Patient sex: M
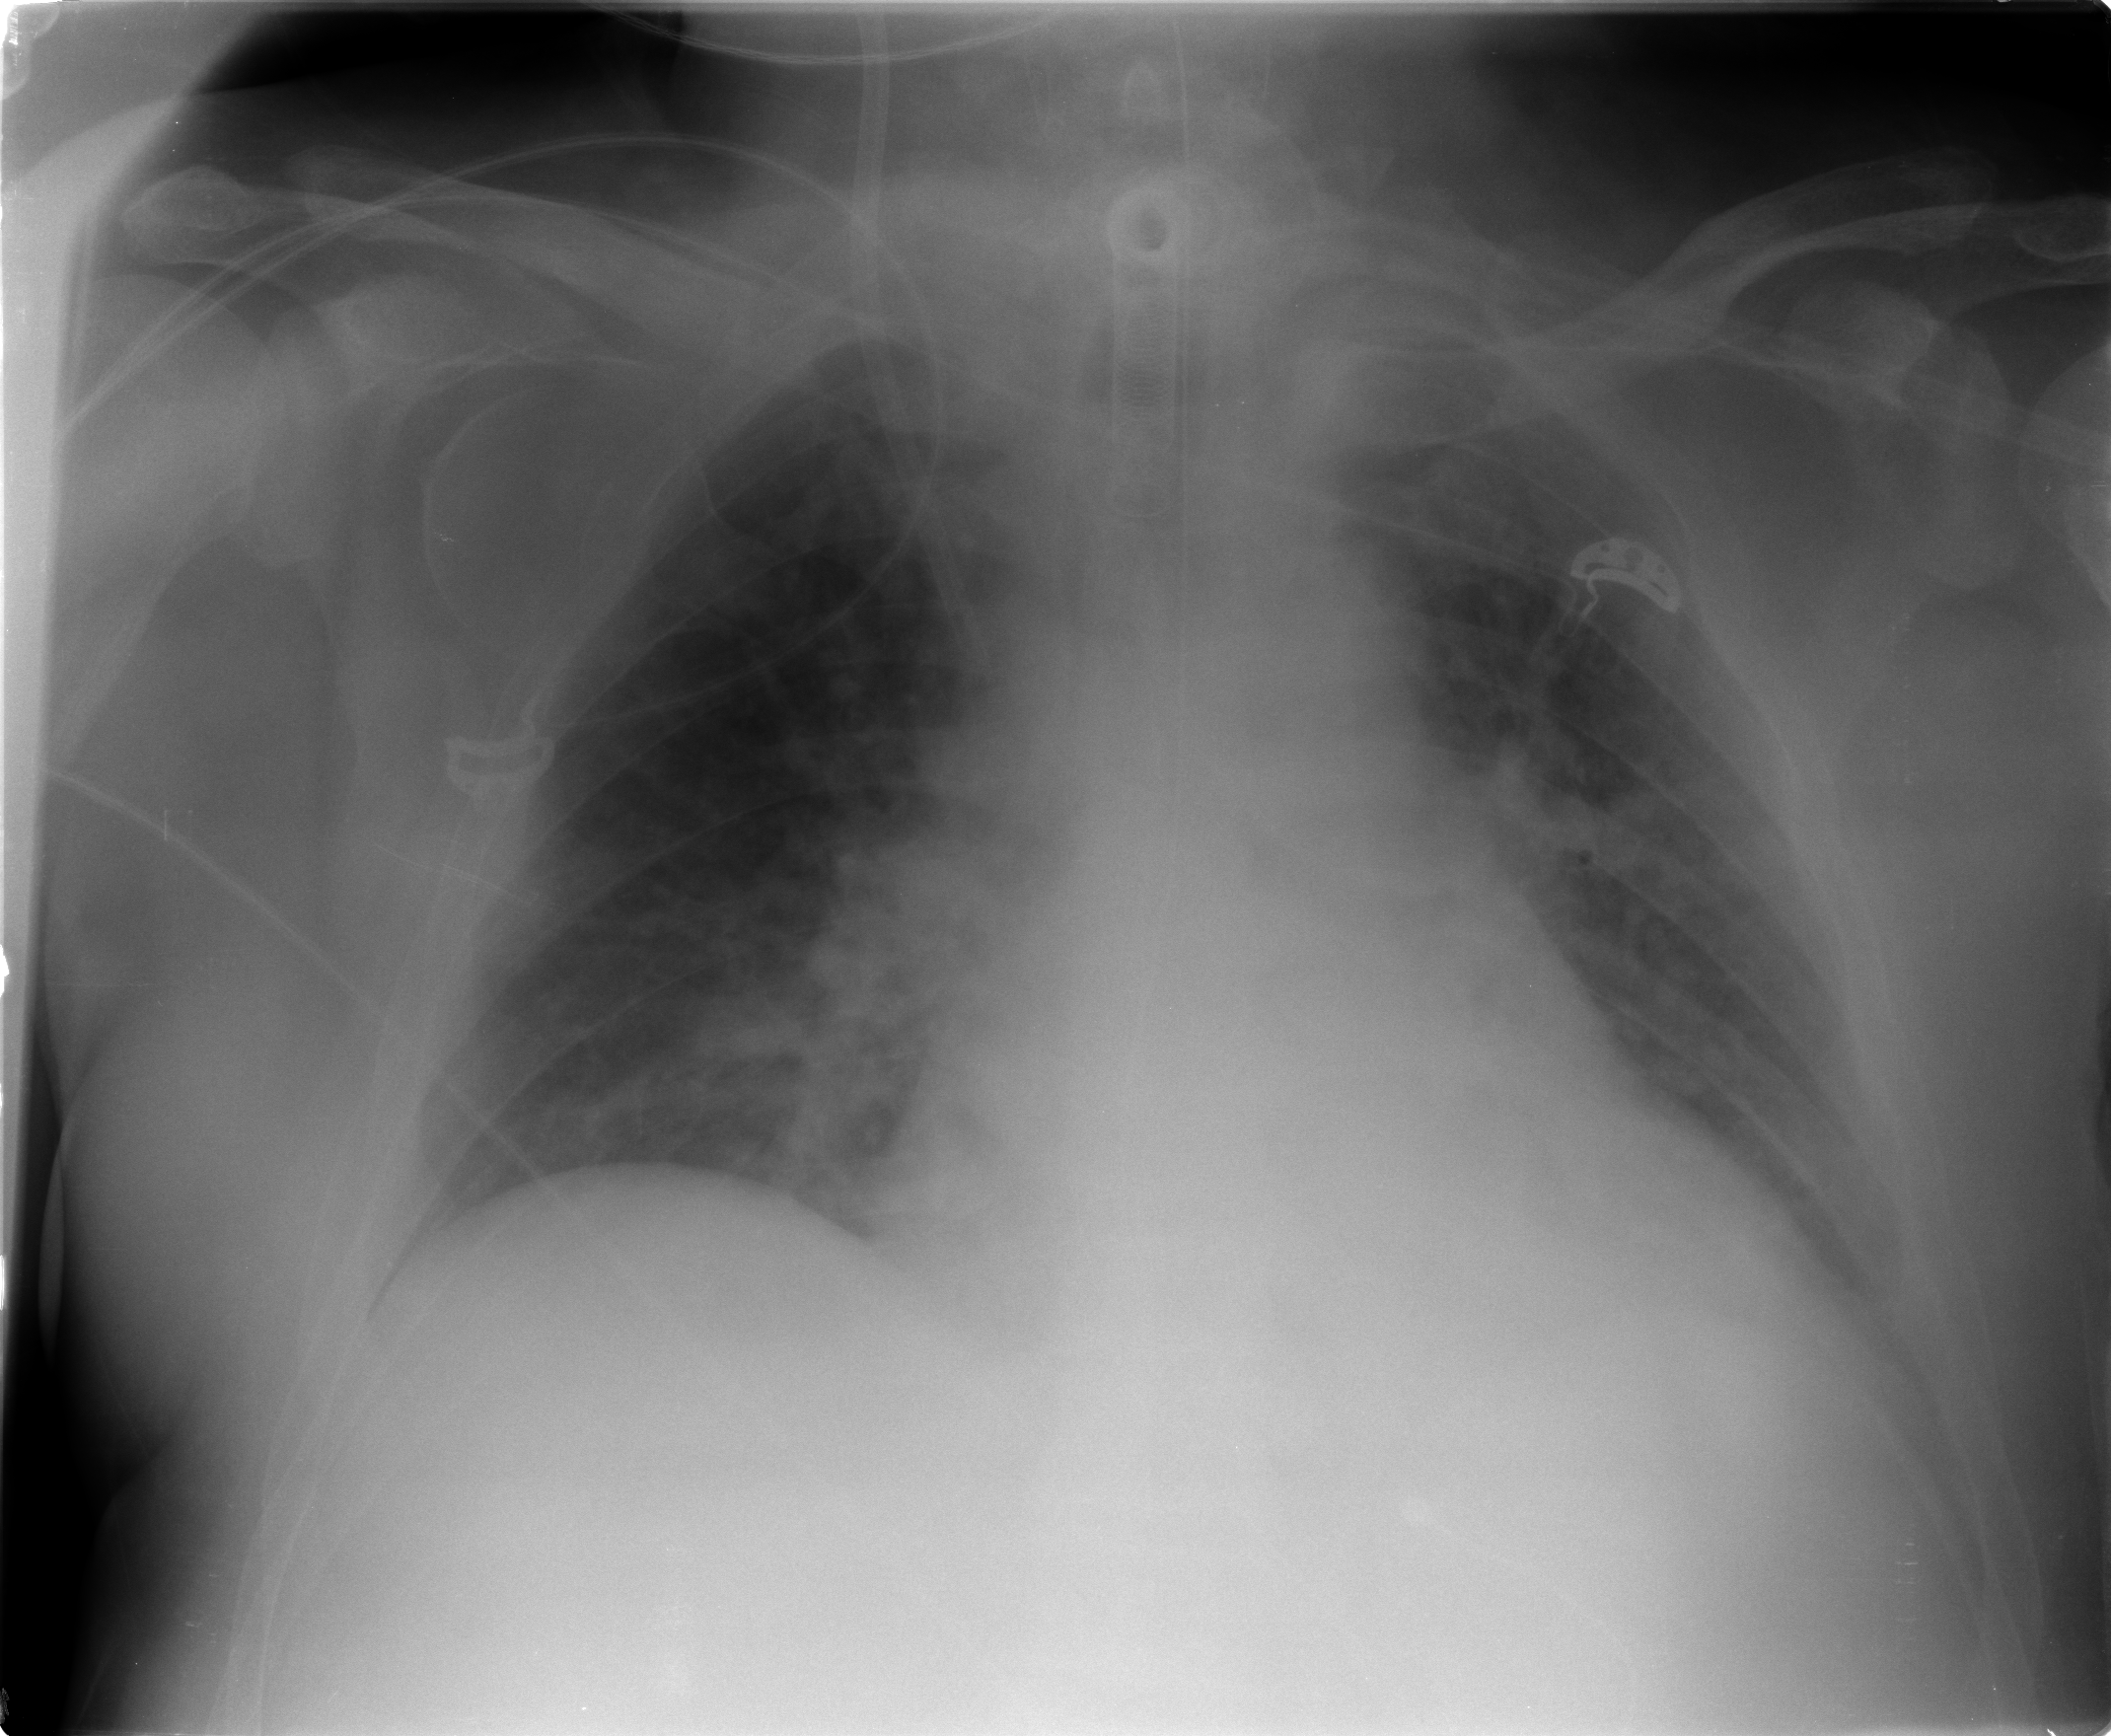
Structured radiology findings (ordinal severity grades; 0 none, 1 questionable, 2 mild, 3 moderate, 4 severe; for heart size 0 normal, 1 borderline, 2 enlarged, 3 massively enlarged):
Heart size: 2
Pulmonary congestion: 3
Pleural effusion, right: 1
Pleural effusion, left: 2
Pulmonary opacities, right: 2
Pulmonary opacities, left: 2
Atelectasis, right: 2
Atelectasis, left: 2